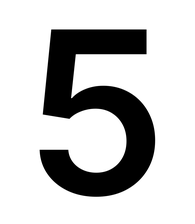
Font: Inter_SemiBold